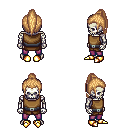
a pixel art fantasy rpg character, male body template, skeleton, leather chest armor, magenta pants, light blonde long topknot hairstyle, gold boots, four views (front, back, left, right), 2x2 character sprite sheet, small pixel art, hard edges, no anti-aliasing